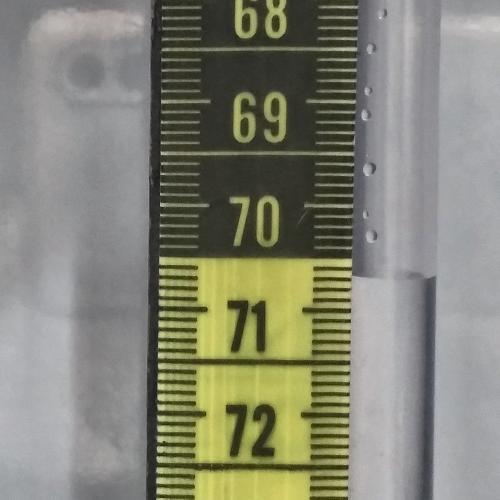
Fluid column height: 70.7 cm